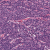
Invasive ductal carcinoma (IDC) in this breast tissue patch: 1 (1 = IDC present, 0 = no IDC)